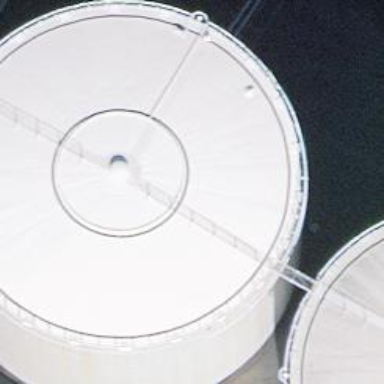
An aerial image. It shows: Building with storage tank.